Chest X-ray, PA view. Patient: 61 years old, sex F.
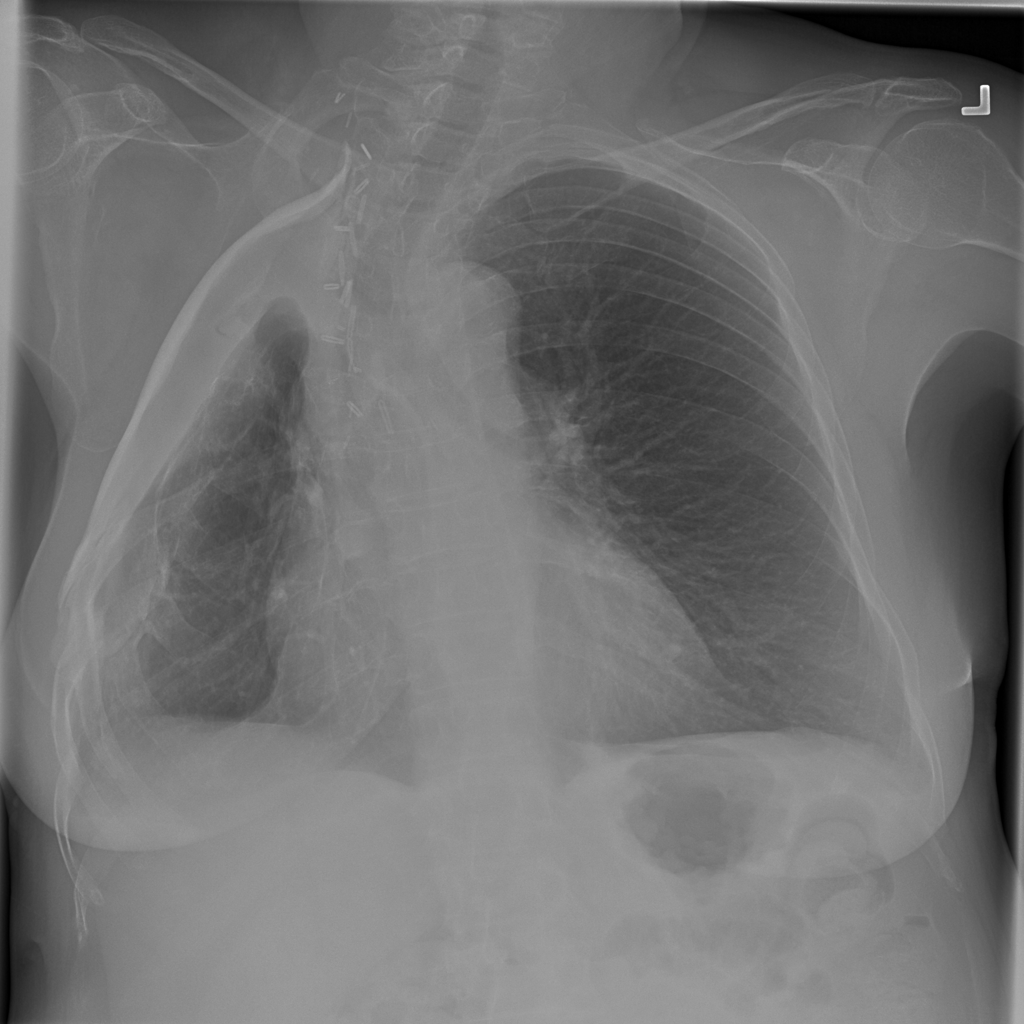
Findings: No Finding